Field crop: tomato
Growth stage: 1
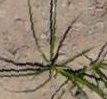
Species: cyperus